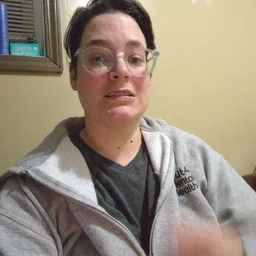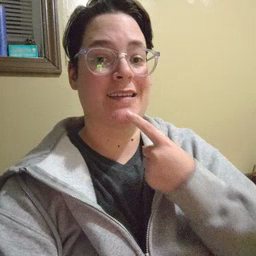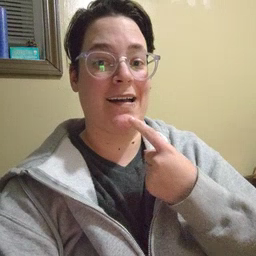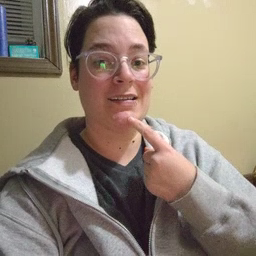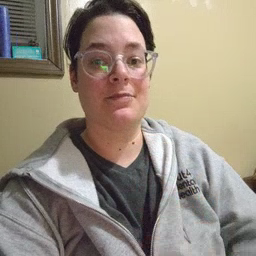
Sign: say